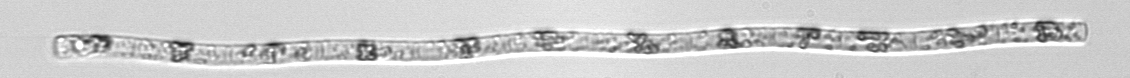
Label: Leptocylindrus